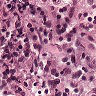
Metastatic tissue present: no